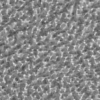
Label: not_dusty